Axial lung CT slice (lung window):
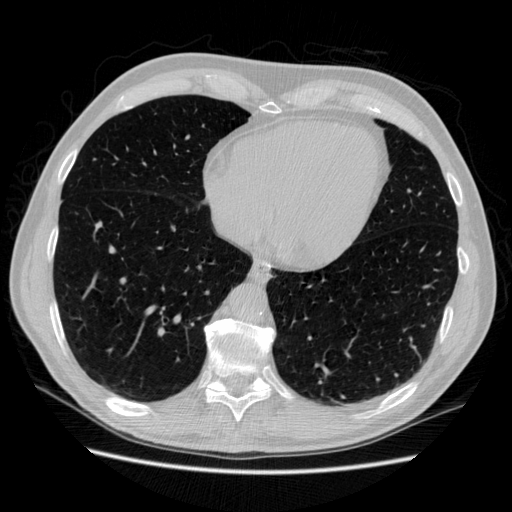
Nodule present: no